Question: I am using solr 4.8.1.
When I execute any query for testing purpose from Dashboard I get response in JSON(BY DEFAULT)
Can I change it and make XML as default.
Plz refer below screen.
I am taking about dashboard only.
Thanks for looking here.... :)
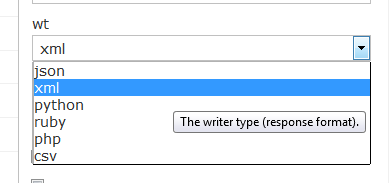
Answer: The default values for your requestHandlers (which is what responds when a query is sent to /query or /select etc.), is set in solrconfig.xml. Here's the example from example/solr in the distribution:
'''
<!-- A request handler that returns indented JSON by default -->
<requestHandler name="/query" class="solr.SearchHandler">
<lst name="defaults">
<str name="echoParams">explicit</str>
<str name="wt">json</str>
<str name="indent">true</str>
<str name="df">text</str>
</lst>
</requestHandler>
'''
Changing 'wt' to 'xml' will give you a requestHandler that returns it response as XML by default, unless overridden at query time with the 'wt' parameter. There might be parts of the web interface that assumes the response will be json, but I'm pretty sure those supply a value for 'wt' anyway.